Question: sometime i need to replace a variable value to another
so i use this method
'''
var $$test = "First",
$$test = "Second";
'''
the code work fine but i use jsfiddle JSHint button to check any error on JavaScript (it helped me a lot)
but i got this error '$$test' is already defined

so what is the ideal method to re define any variable
Thank you :)
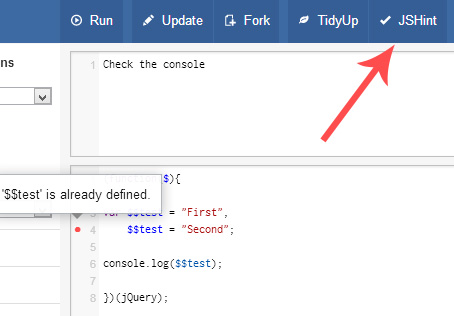
Answer: You're getting that error because you're declaring the same variable twice.
'''
var a = foo, a = bar;
'''
Is the same as:
'''
var a = foo;
var a = bar;
'''
Just break your code in two lines, and you won't get that warning. Like this:
'''
var a = foo;
a = bar;
'''
Also notice that if you declare a variable with a value, and then right after that you change its value, the first line is a <URL>.